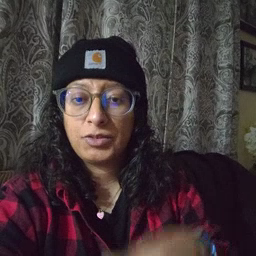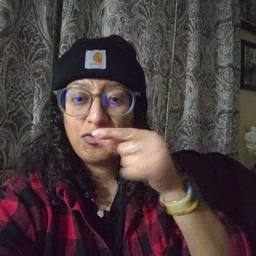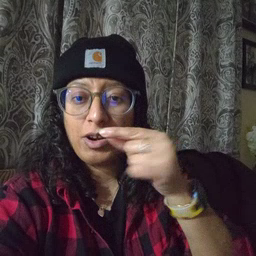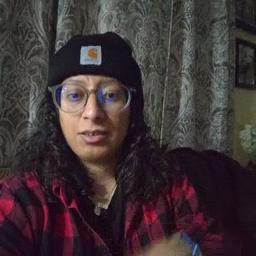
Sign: green